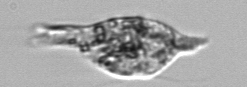
Label: Amoeba